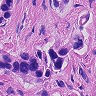
Metastatic tissue present: yes